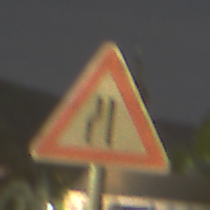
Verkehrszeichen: EinseitigVerengteFahrbahnLinks
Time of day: Night
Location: Outdoor (Urban)
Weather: PartlyCloudy
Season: NotSpecified
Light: Artificial